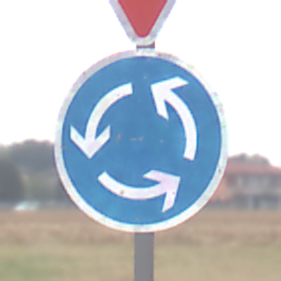
Verkehrszeichen: Kreisverkehr
Zusatzzeichen oben: VorfahrtGewaehren
Umgebung: Outdoor, Suburban
Tageszeit: Midday
Wetter: Overcast
Licht: Natural
Jahreszeit: NotSpecified
Kontrast: LowContrast